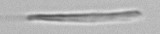
Label: fiber